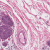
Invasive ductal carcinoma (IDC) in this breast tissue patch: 0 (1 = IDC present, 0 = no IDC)